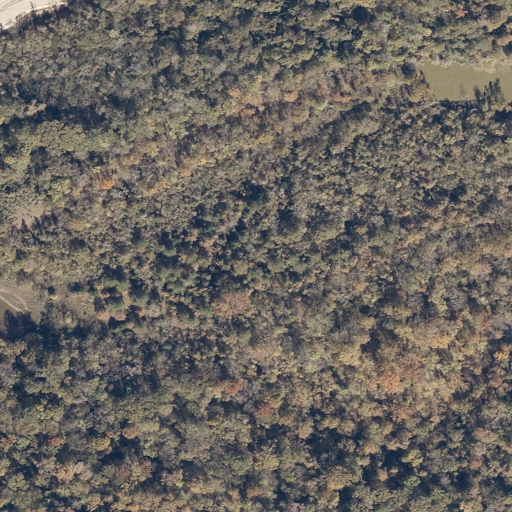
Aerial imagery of bar in Alabama named Shylock Bar containing woody wetlands, pasture, open water, and herbaceous wetlands